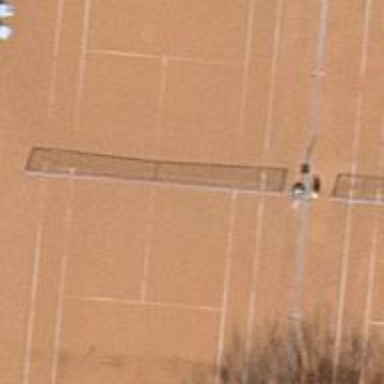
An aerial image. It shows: Tennis court on the leisure land pitch.